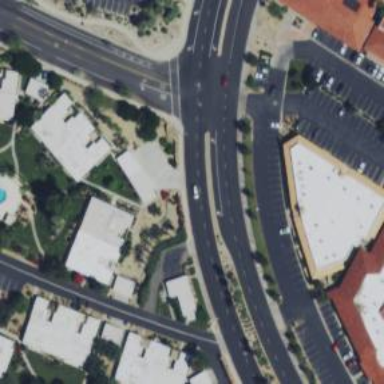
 lined with retail stores on both sides."